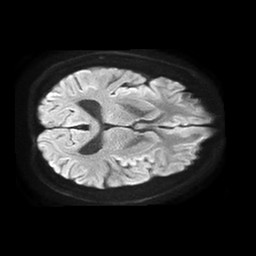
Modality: TRACE
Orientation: axial
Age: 47
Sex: male
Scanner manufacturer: philips
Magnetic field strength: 1.5 T
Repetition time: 4.6 s
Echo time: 0.08517 s